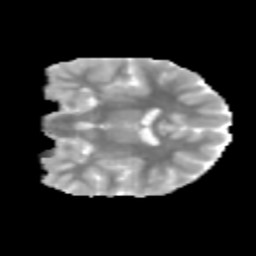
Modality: MD
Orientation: coronal
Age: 10
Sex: female
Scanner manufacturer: siemens
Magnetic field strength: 3 T
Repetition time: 3.8 s
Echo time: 0.07 s